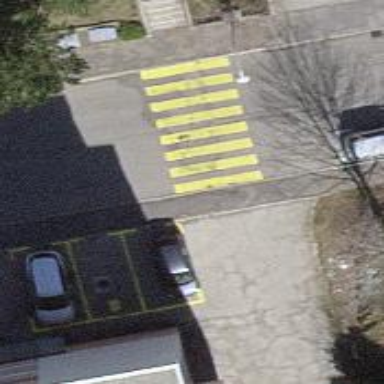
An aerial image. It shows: Zebra crossing on the road.